Question: I'm getting the following errors:
'javax.servlet.ServletException: Error instantiating servlet class auth.Login'
and
'java.lang.NoClassDefFoundError: javax/persistence/Persistence'
How do I ensure my project's configuration is properly setup?
To me, this look correct.

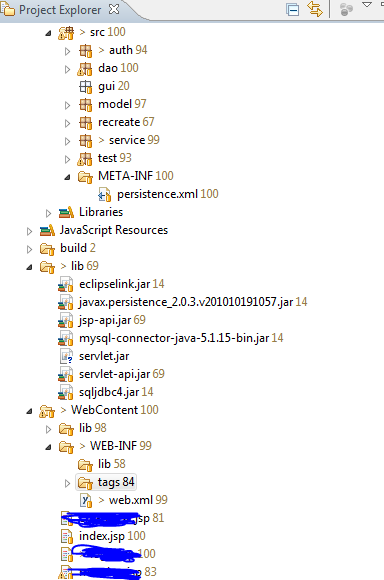
Answer: I assume that 'java.lang.NoClassDefFoundError: javax/persistence/Persistence' is the root cause of the servlet instantiation error, so we can just ignore the servlet instantiation error for now. A 'NoClassDefFoundError' means that the class mentioned in the message was present in the webapp's compile time classpath, but not in the webapp's runtime classpath.
Those JARs which you have there in '/lib' folder should actually go in '/WEB-INF/lib'. This is part of the webapp's runtime classpath. Further you should also those three 'jsp*' and 'servlet*' JAR files. They do not belong in the webapp library. They belong in the servletcontainer library. If you did this to fix compile errors, it has to be fixed <URL>.